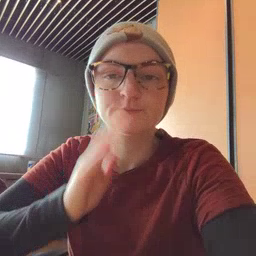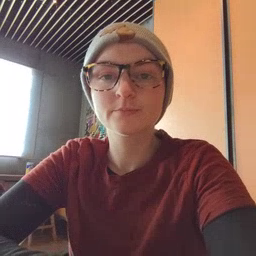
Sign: nap